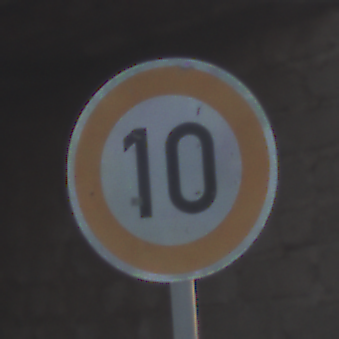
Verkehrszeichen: Geschwindigkeit10
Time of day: SunriseSunset
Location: Outdoor (Nature)
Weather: Clear
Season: NotSpecified
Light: Natural